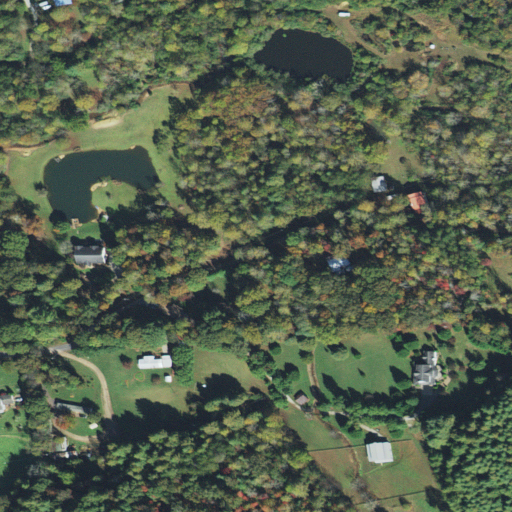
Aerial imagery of valley in North Carolina named Fed Cove containing deciduous forest, open development, mixed forest, pasture, low intensity development, woody wetlands, evergreen forest, shrub, high intensity development, and medium intensity development